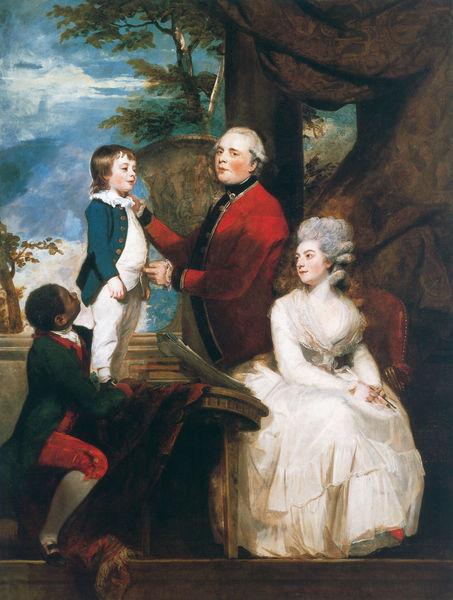
Titel: George Grenville, Earl Temple, Mary, Countess Temple und ihr Sohn Richard
Künstler: Sir Joshua Reynolds
Institution: Dublin, The National Gallery of Ireland
Schlagwörter: baum, blau, gemälde, gruppe, himmel, mann, weiß, wolken, landschaft, menschen, frau, kleid, tisch, anzug, barock, diener, porträt, natur, haare, adel, familie, kind, klassizismus, mutter, rokkoko, vater, bühne, rokoko, perücke, fels, klavier, junge, knöpfe, neger, knabe, schwarzer, sklave, aufklärung, sohn, knd, großbritannien, frau mann, famlie